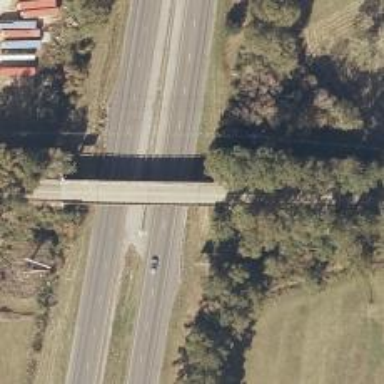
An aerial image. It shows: Viaduct bridge on tertiary road.